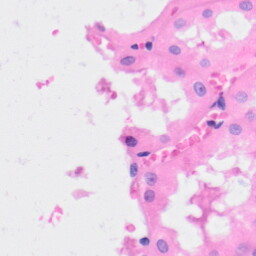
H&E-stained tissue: Kidney